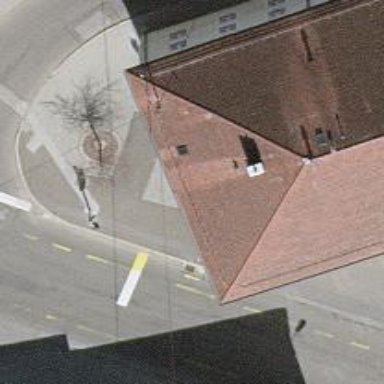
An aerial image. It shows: Asphalt sidewalk along the footway.